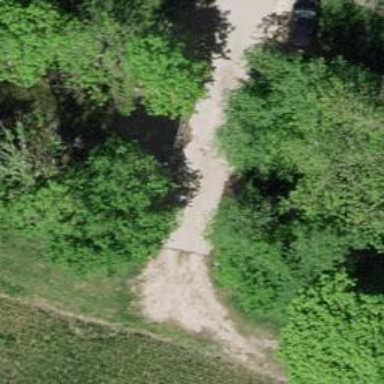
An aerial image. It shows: Scene showing whitewater egress.